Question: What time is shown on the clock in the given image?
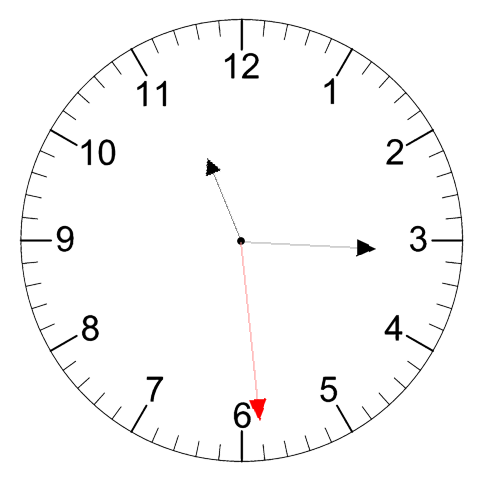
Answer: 11:15:29